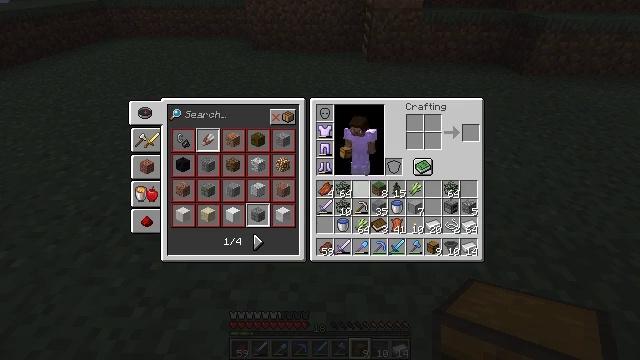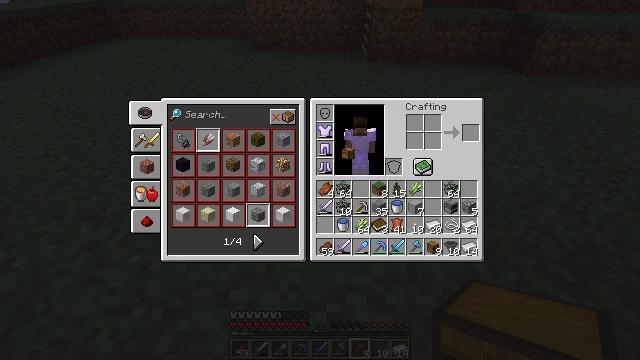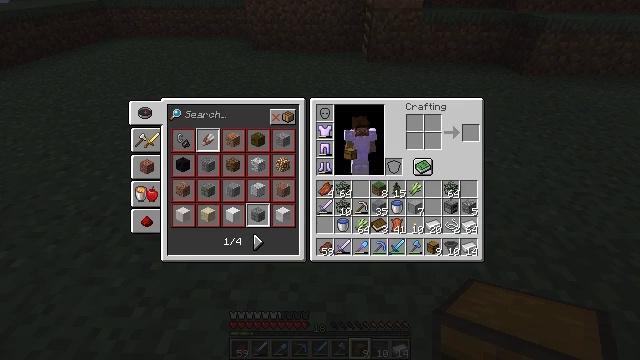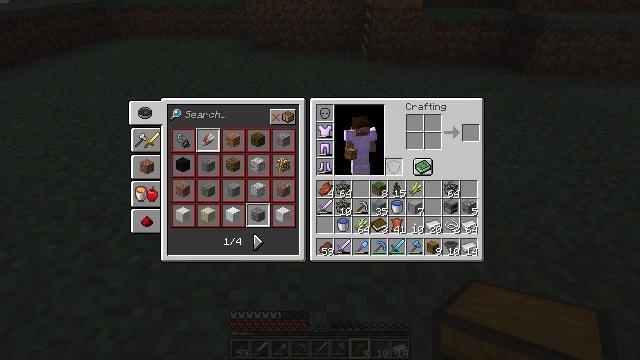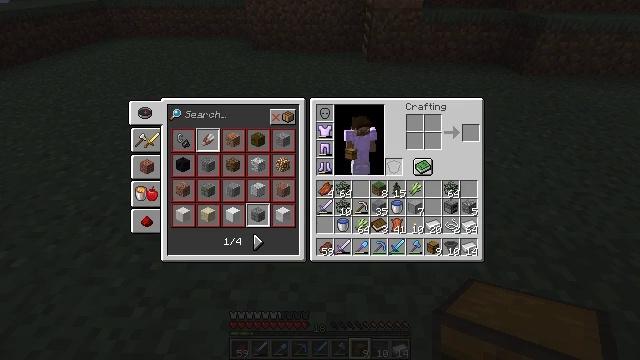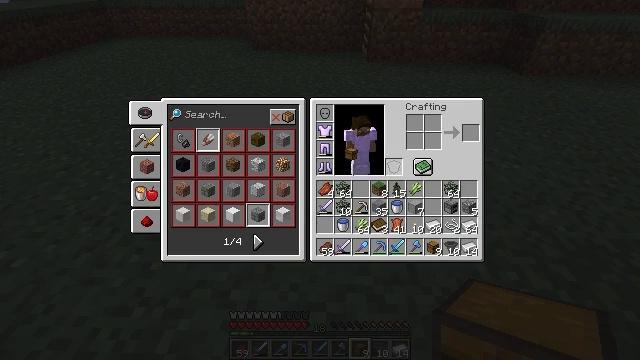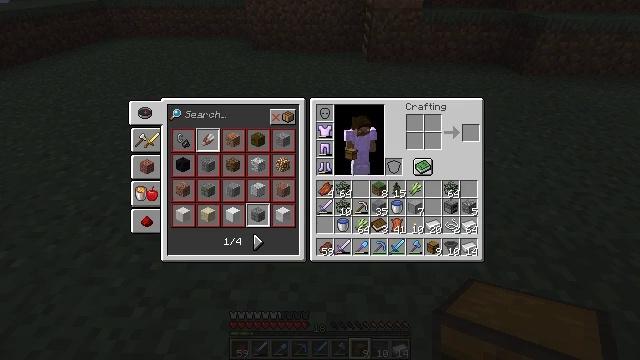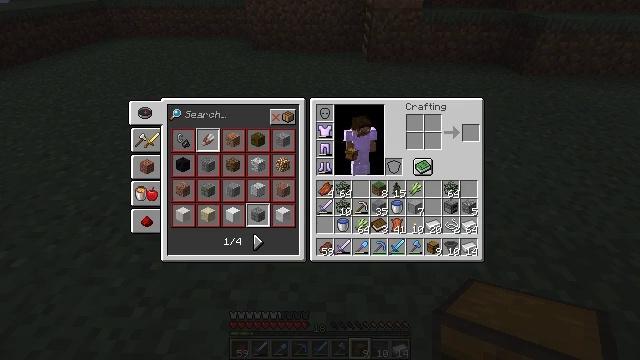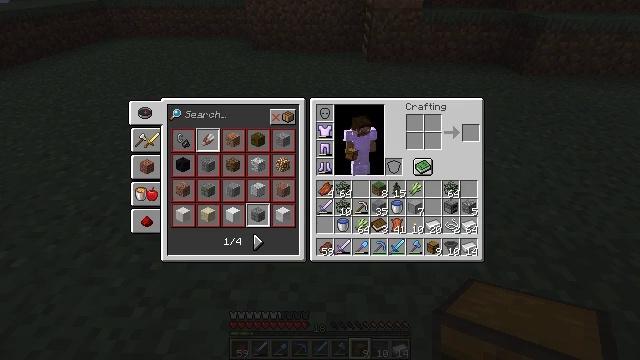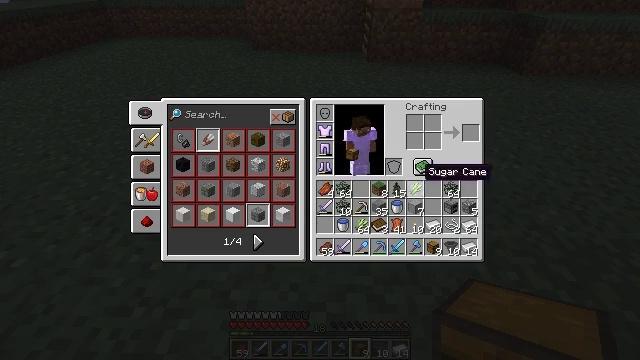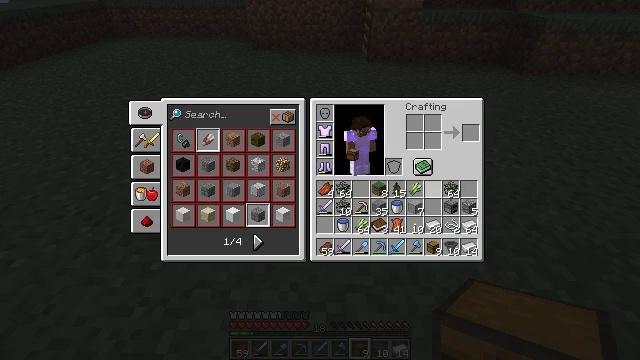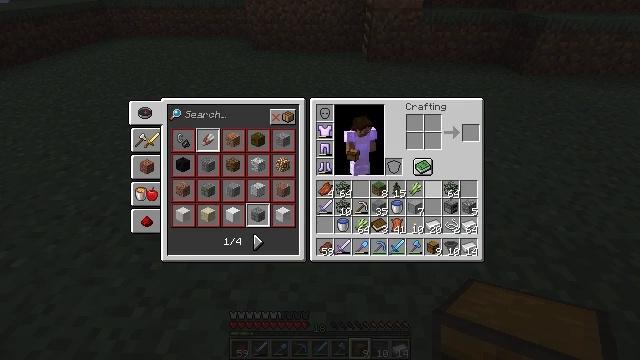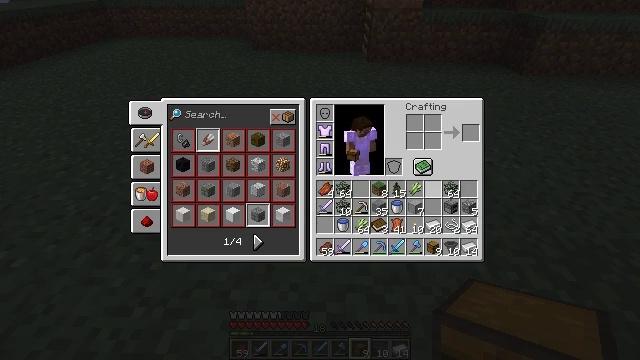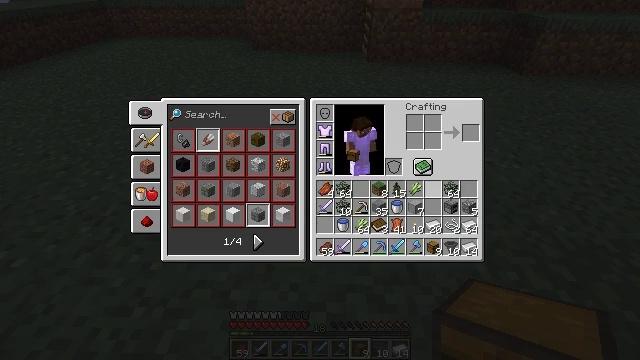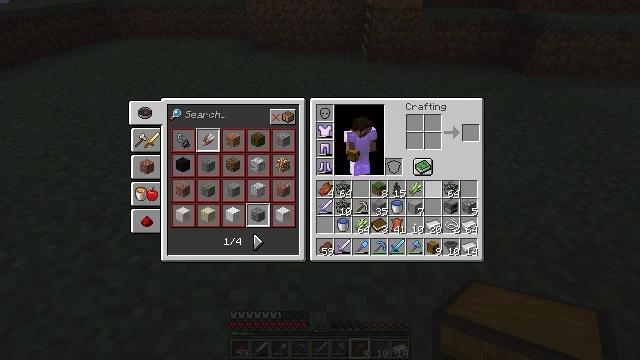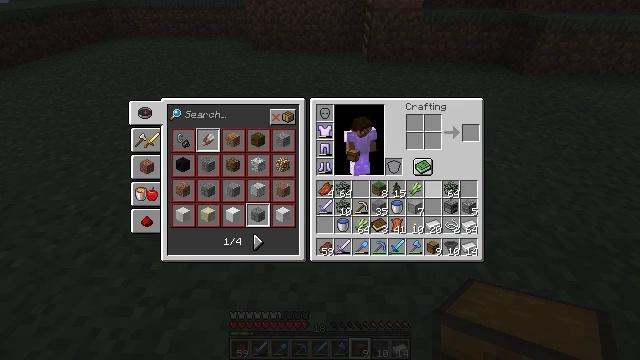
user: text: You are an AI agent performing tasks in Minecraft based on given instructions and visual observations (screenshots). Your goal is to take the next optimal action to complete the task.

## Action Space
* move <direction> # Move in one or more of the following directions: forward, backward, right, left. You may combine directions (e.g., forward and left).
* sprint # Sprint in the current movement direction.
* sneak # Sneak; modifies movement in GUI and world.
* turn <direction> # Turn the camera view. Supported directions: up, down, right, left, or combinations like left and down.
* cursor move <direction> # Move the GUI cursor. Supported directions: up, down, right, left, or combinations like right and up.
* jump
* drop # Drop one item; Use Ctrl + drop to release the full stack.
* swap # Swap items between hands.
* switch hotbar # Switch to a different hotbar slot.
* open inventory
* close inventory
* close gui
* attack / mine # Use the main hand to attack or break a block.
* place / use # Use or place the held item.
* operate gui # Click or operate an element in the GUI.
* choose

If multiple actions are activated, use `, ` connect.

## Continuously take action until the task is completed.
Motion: motion action
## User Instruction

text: Mine the furnace to collect it.
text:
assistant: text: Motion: cursor move right
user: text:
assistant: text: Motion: no_op
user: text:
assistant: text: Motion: no_op
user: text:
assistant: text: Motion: no_op
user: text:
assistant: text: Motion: no_op
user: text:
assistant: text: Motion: no_op
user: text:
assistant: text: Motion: no_op
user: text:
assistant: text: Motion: no_op
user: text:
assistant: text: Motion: cursor move right
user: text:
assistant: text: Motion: cursor move right
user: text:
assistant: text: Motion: no_op
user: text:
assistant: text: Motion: no_op
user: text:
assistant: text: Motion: no_op
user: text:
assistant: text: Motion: no_op
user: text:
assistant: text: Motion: no_op
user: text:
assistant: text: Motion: cursor move right
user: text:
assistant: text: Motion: no_op
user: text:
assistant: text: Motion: no_op
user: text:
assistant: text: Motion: no_op
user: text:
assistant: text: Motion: no_op
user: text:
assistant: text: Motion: no_op
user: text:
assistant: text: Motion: no_op
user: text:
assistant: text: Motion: no_op
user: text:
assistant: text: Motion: no_op
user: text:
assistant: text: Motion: turn left
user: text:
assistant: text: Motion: turn left and up
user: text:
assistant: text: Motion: turn left and up
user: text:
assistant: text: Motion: turn left and up
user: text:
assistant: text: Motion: move forward, turn left and up
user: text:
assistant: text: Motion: move forward, turn left and up